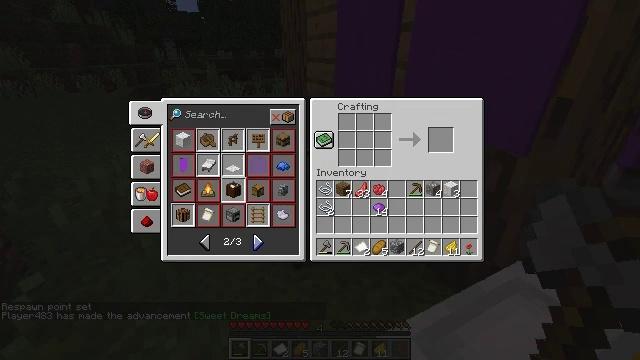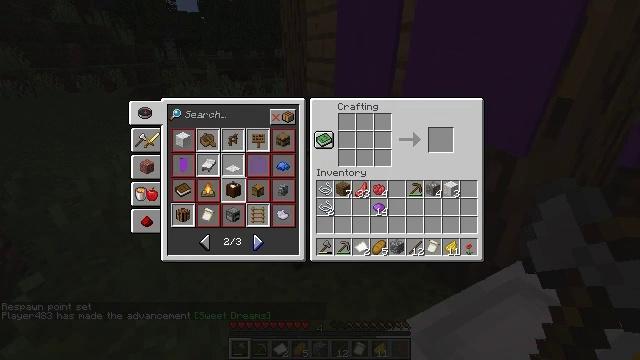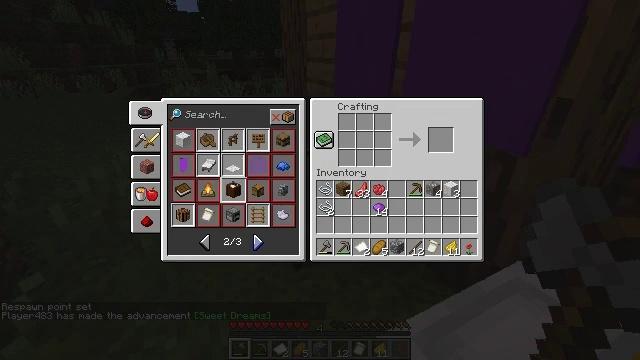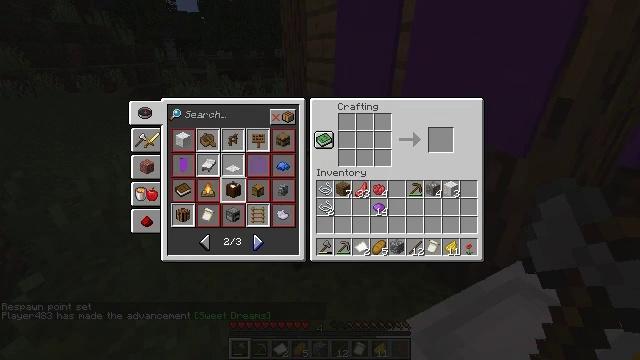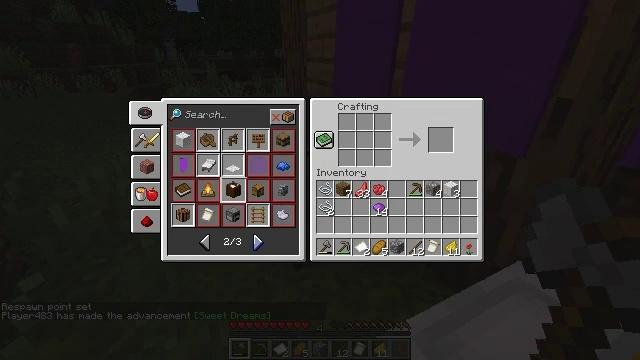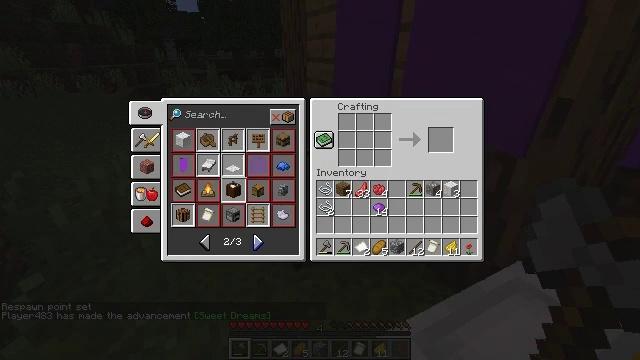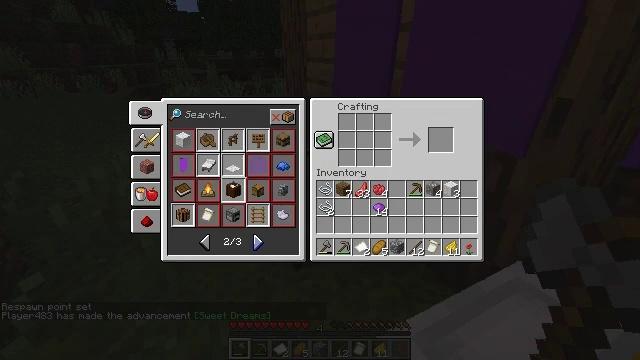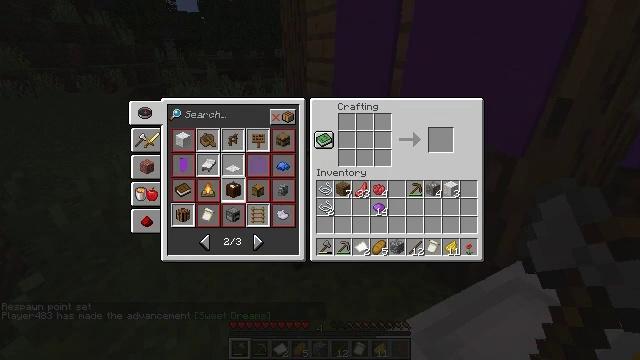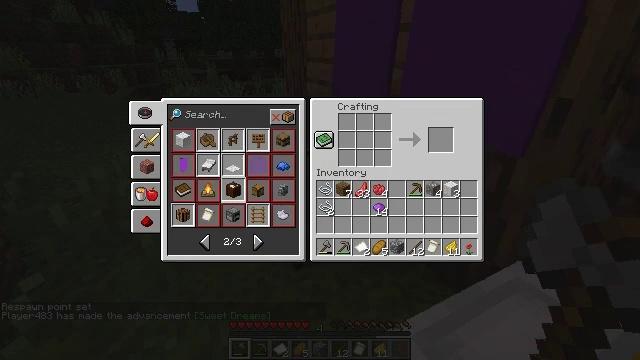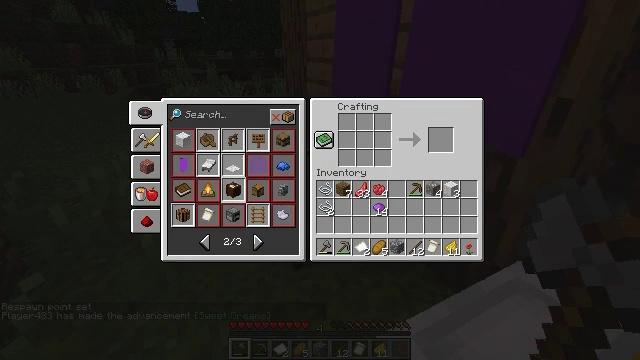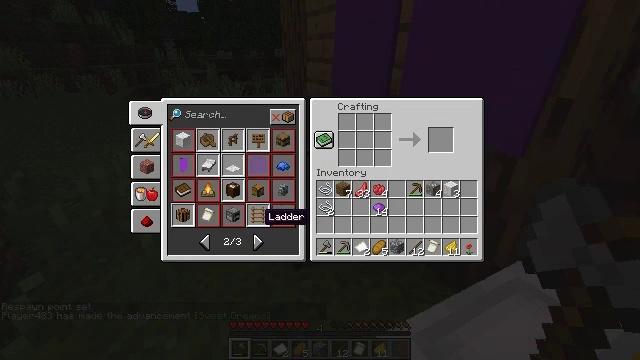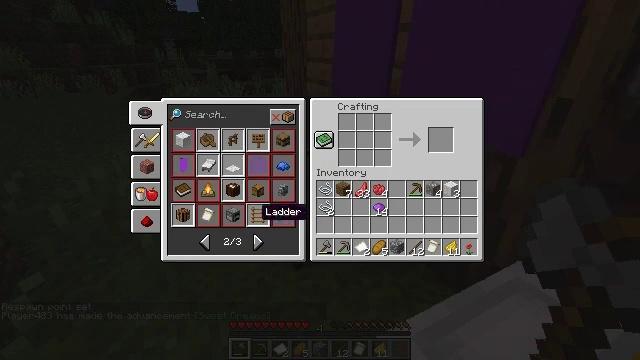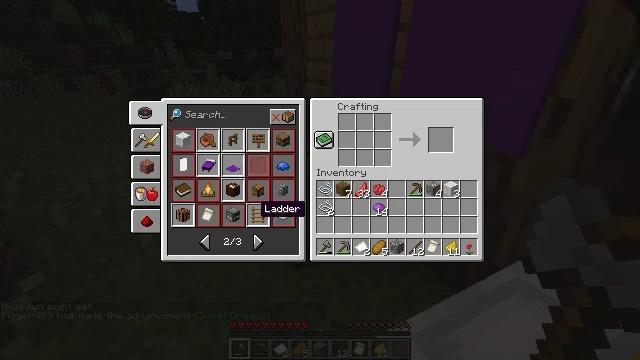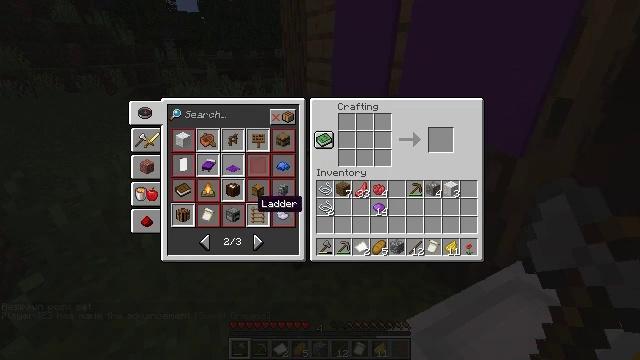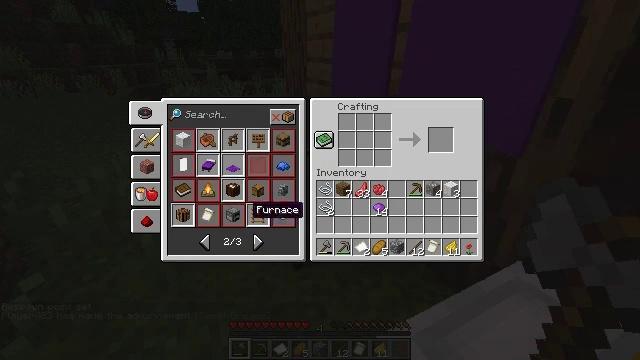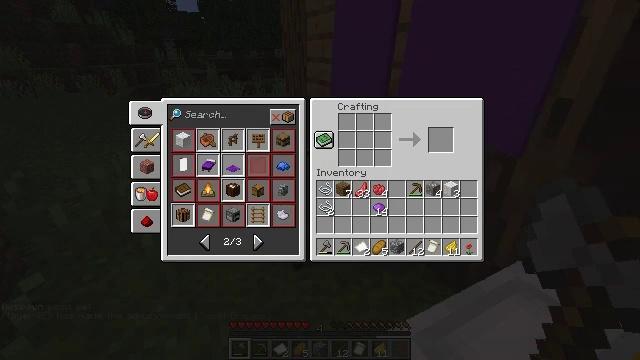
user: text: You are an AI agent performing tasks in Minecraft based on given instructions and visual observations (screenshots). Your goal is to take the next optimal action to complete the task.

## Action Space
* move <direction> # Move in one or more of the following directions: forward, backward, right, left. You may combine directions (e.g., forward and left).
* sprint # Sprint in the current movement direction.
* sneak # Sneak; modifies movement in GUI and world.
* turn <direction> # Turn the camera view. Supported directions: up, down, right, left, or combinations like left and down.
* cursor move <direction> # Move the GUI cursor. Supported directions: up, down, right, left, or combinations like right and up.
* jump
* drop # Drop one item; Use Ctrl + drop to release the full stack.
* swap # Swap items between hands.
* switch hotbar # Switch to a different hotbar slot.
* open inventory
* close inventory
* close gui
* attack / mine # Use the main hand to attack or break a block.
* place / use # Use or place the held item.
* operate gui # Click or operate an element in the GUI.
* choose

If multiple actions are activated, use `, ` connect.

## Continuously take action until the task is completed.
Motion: motion action
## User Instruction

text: Place planks and string in the crafting grid to make a loom.
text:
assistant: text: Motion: no_op
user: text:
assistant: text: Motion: no_op
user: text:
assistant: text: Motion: no_op
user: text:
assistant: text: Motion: no_op
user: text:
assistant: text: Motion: no_op
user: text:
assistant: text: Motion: no_op
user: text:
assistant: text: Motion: no_op
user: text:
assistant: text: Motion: no_op
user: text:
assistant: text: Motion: no_op
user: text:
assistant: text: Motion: no_op
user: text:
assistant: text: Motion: no_op
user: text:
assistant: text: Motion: no_op
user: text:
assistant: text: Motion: no_op
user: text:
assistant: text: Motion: no_op
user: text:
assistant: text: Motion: cursor move down
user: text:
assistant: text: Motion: no_op
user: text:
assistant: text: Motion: no_op
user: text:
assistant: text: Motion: no_op
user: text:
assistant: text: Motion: no_op
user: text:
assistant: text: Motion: no_op
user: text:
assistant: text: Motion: no_op
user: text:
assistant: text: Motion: cursor move left
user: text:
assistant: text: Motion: no_op
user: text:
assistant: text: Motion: no_op
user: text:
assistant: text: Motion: no_op
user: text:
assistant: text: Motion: no_op
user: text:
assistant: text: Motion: no_op
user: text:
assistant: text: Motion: cursor move right and down
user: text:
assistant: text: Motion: no_op
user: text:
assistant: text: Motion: operate gui